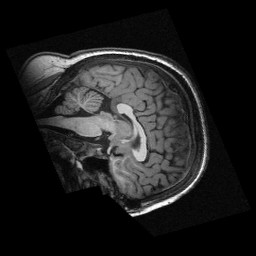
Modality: T1w
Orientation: sagittal
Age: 11
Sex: male
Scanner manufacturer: siemens
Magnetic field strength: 3 T
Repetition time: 2.3 s
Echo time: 0.00336 s